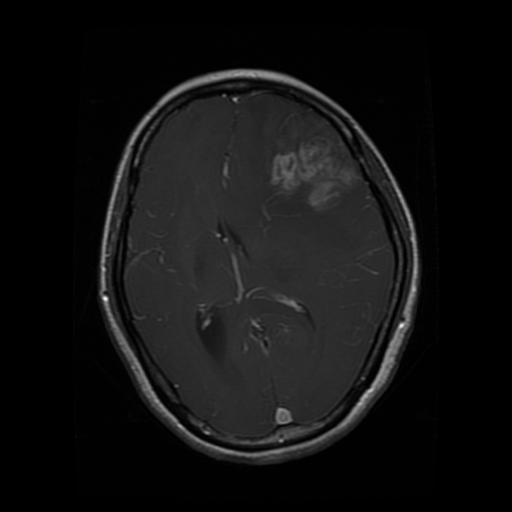
Label: glioma